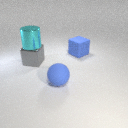
large blue rubber sphere to the right of large gray metal cube